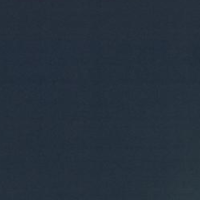
EUNIS habitat code: 14
Species observed at this site:
Phalacrocorax carbo